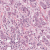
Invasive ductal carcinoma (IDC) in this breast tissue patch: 1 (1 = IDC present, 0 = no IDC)